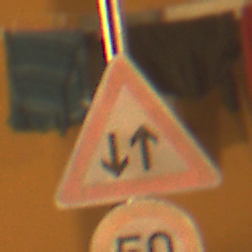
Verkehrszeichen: Gegenverkehr
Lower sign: Geschwindigkeit50
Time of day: Night
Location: Outdoor (Urban)
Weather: Clear
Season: NotSpecified
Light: Artificial